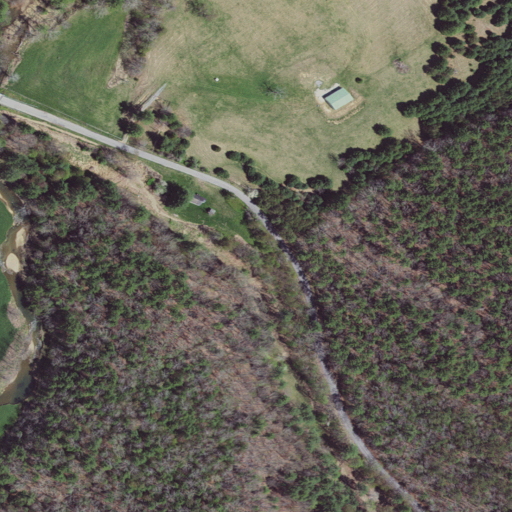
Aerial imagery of valley in Virginia named Laurel Hollow containing mixed forest, pasture, evergreen forest, open development, low intensity development, and deciduous forest